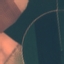
Land use / land cover class: AnnualCrop